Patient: sex F, age 44
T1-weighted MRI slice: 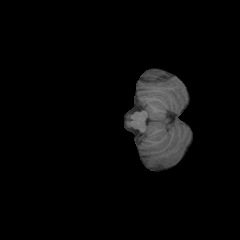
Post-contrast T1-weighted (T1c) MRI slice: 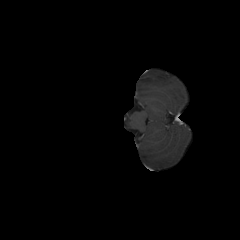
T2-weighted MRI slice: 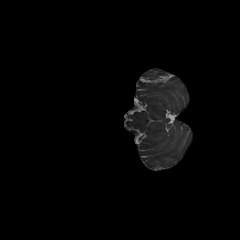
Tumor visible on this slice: no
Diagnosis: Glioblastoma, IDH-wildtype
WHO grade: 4